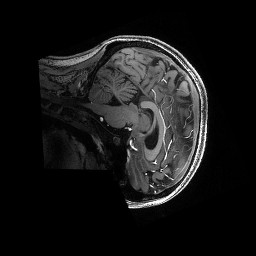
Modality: T1w
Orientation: sagittal
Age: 24
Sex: female
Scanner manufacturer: siemens
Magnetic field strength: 6.98 T
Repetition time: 3.1 s
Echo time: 0.00252 s